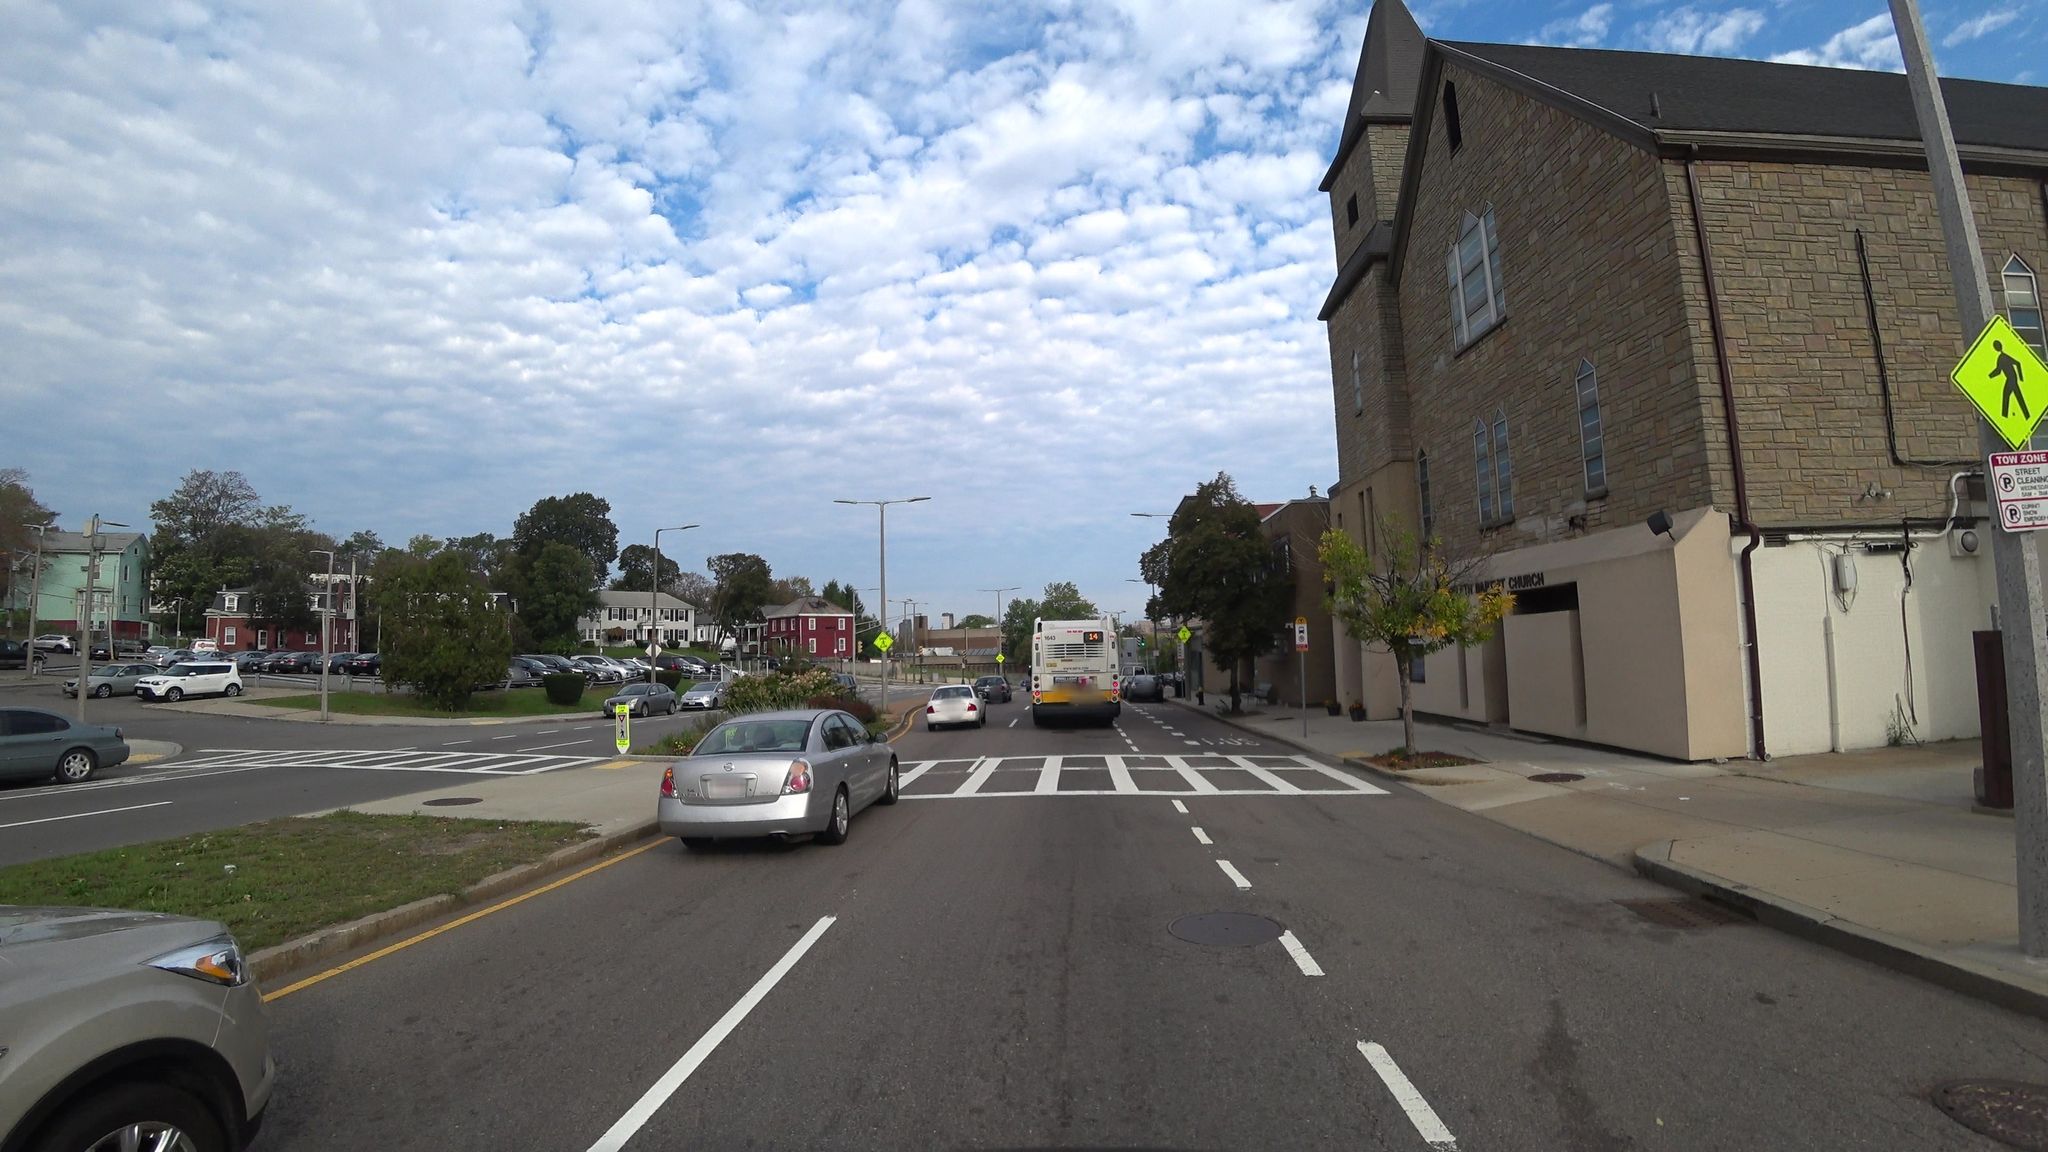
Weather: cloudy
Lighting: day
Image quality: good
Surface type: cycling surface
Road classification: secondary
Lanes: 2
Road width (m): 20.1
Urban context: urban centre
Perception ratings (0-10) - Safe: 6.08, Lively: 6.71, Beautiful: 5.44, Boring: 3.53, Depressing: 3.65, Wealthy: 3.56